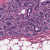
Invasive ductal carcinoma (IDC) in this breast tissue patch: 1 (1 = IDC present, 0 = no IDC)